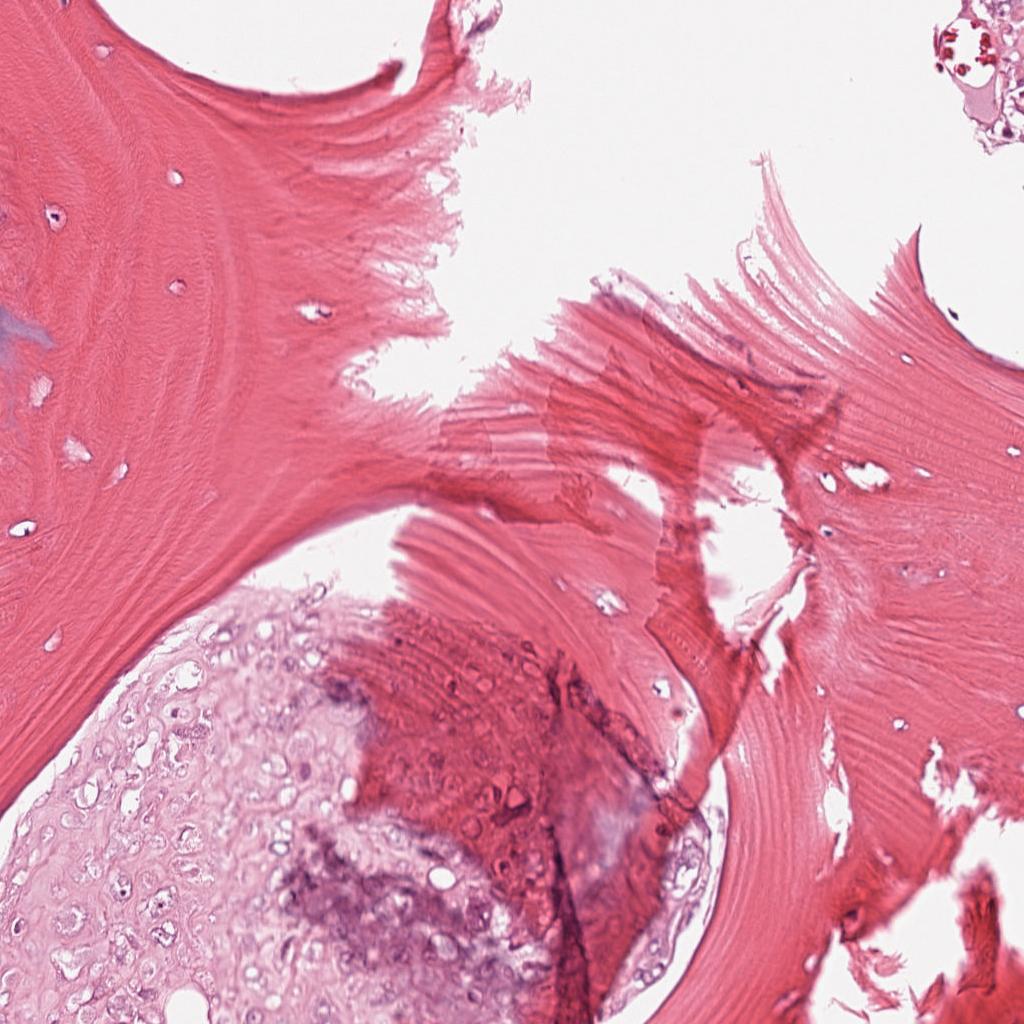
Label: Viable